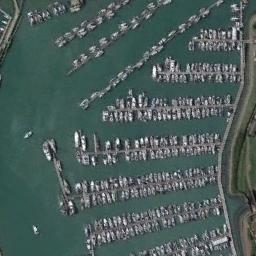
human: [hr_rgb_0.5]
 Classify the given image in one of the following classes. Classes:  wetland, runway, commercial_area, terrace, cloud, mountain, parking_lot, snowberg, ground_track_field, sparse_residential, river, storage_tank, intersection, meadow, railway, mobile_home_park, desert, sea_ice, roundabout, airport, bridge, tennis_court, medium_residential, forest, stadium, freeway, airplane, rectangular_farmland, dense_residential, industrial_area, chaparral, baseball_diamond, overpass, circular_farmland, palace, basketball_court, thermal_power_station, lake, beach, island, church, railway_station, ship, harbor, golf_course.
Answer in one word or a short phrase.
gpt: harbor